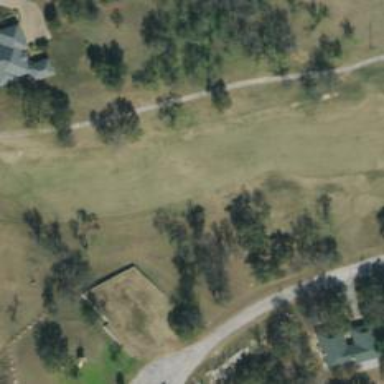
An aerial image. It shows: Golf hole.